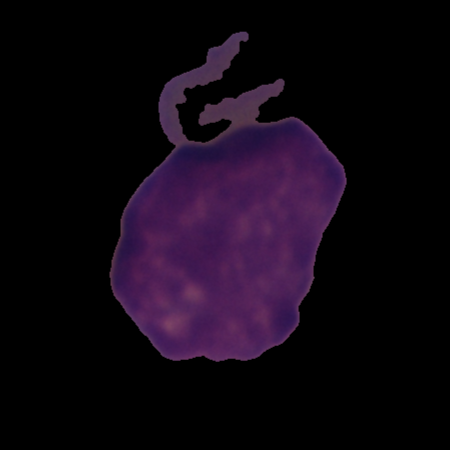
Label: cancer